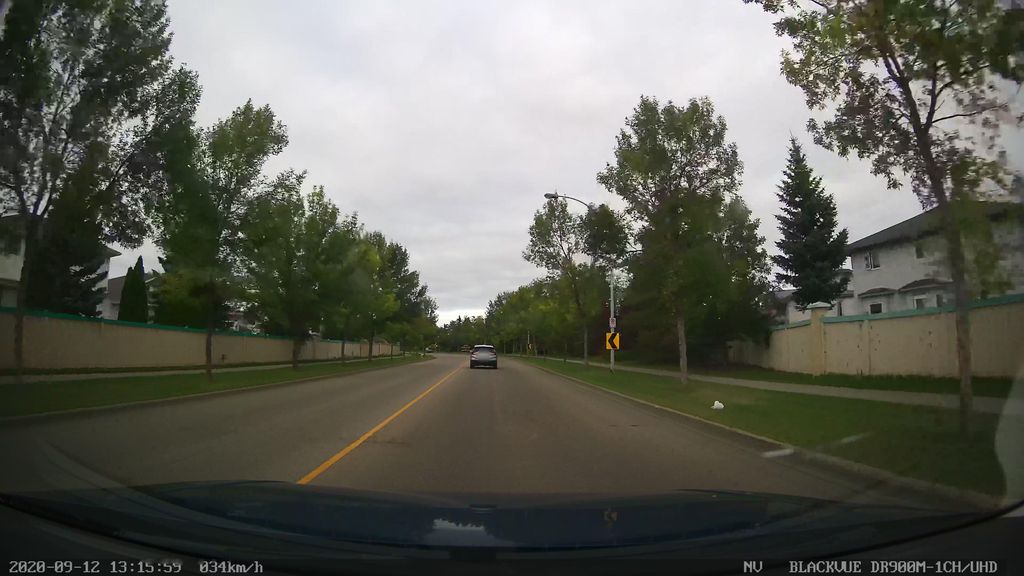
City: edmonton